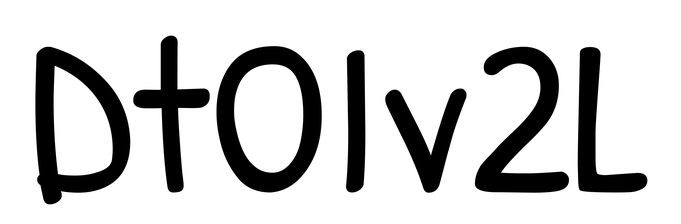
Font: PatrickHand-Regular